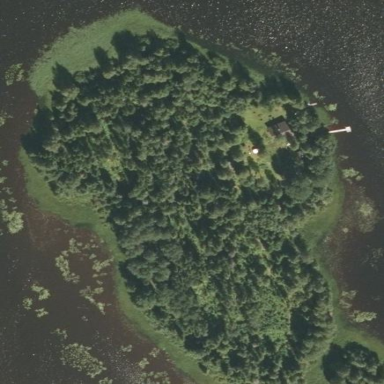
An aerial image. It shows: Island.